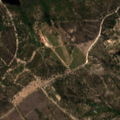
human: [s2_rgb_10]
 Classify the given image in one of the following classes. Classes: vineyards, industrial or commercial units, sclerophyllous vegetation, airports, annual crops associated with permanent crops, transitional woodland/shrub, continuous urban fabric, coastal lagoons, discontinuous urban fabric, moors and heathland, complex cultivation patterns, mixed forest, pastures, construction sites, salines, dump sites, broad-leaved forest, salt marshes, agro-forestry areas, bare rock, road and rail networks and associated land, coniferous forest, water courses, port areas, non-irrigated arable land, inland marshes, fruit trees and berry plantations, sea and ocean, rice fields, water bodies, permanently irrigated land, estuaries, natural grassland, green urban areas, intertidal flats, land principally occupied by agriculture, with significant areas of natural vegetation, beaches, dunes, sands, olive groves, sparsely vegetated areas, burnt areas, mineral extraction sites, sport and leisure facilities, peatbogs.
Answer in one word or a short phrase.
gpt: complex cultivation patterns, land principally occupied by agriculture, with significant areas of natural vegetation, agro-forestry areas, broad-leaved forest, mixed forest